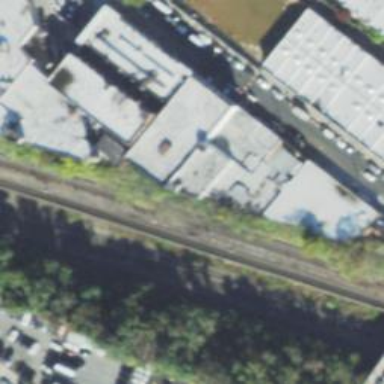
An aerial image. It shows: Abandoned railway.